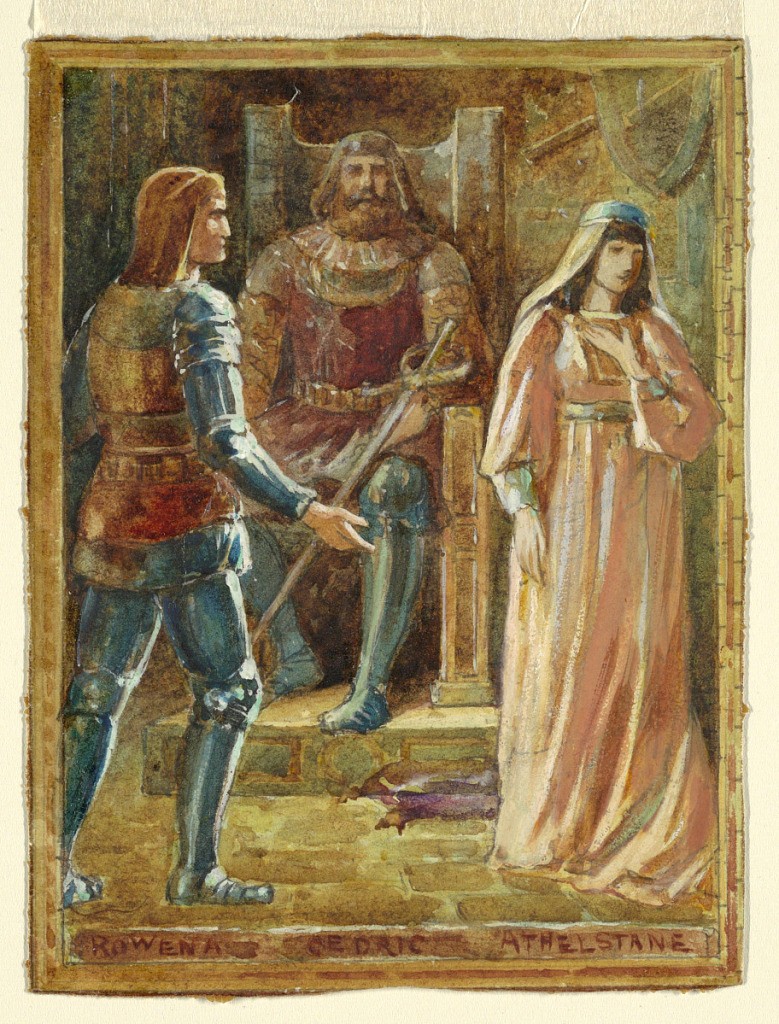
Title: Mural design: Rowena, Cedric, Athelstane
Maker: John C. Wolf
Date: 1890–1900
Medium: Brush and gouache on heavy paper
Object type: Drawing
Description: Mural design depicting a man at a throne and a young standing couple. Below, the figures' names: ROWENA; CENDRIC; and ATHELSTANE.